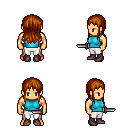
a pixel art fantasy rpg character, male body template, human, tanned skin, teal sleeveless shirt, white pants, brunette unkempt hairstyle, maroon shoes, dagger, four views (front, back, left, right), 2x2 character sprite sheet, small pixel art, hard edges, no anti-aliasing